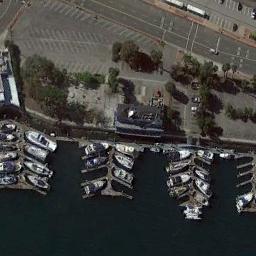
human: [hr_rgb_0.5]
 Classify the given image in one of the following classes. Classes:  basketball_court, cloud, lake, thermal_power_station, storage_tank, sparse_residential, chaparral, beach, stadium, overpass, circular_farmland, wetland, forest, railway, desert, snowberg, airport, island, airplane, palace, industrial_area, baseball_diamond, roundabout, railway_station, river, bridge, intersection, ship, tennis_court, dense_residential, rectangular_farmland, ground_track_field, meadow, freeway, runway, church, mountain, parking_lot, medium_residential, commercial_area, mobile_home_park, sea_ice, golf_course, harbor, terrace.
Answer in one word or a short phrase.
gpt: harbor